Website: macys
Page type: cross-sells
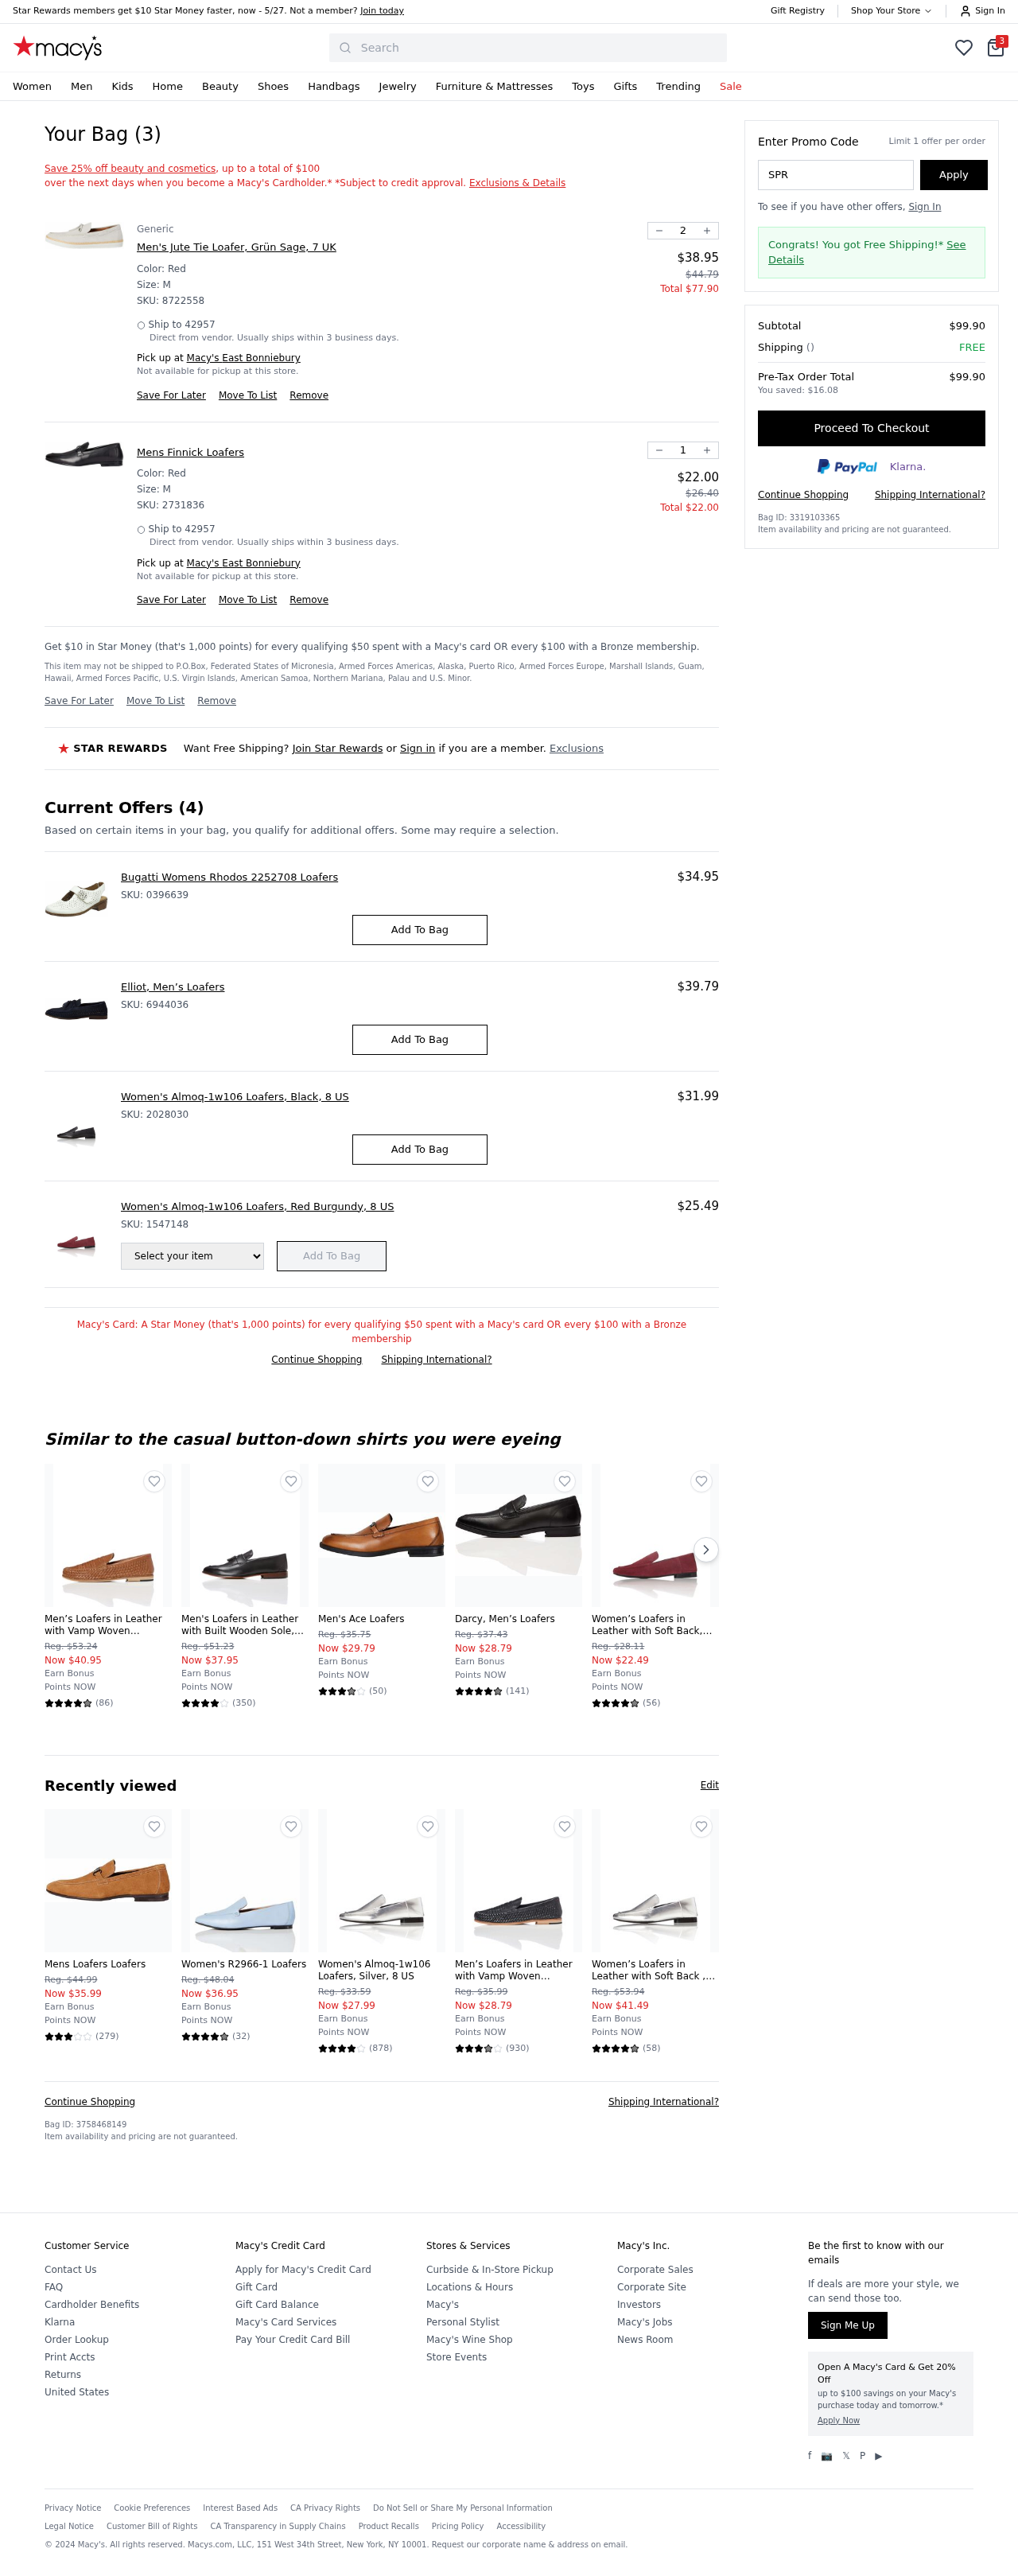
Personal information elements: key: PII_CITY
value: East Bonniebury
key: PII_POSTCODE
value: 42957
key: PII_PROMO_CODE
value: SPRING73
Product elements: key: PRODUCT10_NAME
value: Mens Loafers Loafers
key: PRODUCT10_NUM_RATINGS
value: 279
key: PRODUCT10_PRICE
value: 35.99
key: PRODUCT10_RATING
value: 3.2
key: PRODUCT11_NAME
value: Women's R2966-1 Loafers
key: PRODUCT11_NUM_RATINGS
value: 32
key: PRODUCT11_PRICE
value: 36.95
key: PRODUCT11_RATING
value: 4.8
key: PRODUCT12_NAME
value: Women's Almoq-1w106 Loafers, Silver, 8 US
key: PRODUCT12_NUM_RATINGS
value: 878
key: PRODUCT12_PRICE
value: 27.99
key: PRODUCT12_RATING
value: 4.3
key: PRODUCT13_NAME
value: Men’s Loafers in Leather with Vamp Woven Embellishment, Black (Black), 10.5 UK
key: PRODUCT13_NUM_RATINGS
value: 930
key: PRODUCT13_PRICE
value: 28.79
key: PRODUCT13_RATING
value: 3.9
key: PRODUCT14_NAME
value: Women’s Loafers in Leather with Soft Back , Silver , 7 UK ,ALMOQ-1W1-06
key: PRODUCT14_NUM_RATINGS
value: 58
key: PRODUCT14_PRICE
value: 41.49
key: PRODUCT14_RATING
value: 4.5
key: PRODUCT15_NAME
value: Bugatti Womens Rhodos 2252708 Loafers
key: PRODUCT15_PRICE
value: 34.95
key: PRODUCT16_NAME
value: Women's Almoq-1w106 Loafers, Black, 8 US
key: PRODUCT16_PRICE
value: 31.99
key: PRODUCT1_BRAND
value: Generic
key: PRODUCT1_NAME
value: Men's Jute Tie Loafer, Grün Sage, 7 UK
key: PRODUCT1_PRICE
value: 38.95
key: PRODUCT1_QUANTITY
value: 2
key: PRODUCT2_NAME
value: Mens Finnick Loafers
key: PRODUCT2_PRICE
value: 22
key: PRODUCT2_QUANTITY
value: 1
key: PRODUCT3_NAME
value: Elliot, Men’s Loafers
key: PRODUCT3_PRICE
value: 39.79
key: PRODUCT4_NAME
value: Women's Almoq-1w106 Loafers, Red Burgundy, 8 US
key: PRODUCT4_PRICE
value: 25.49
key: PRODUCT5_NAME
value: Men’s Loafers in Leather with Vamp Woven Embellishment, Brown (Tan), 7 UK
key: PRODUCT5_NUM_RATINGS
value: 86
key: PRODUCT5_PRICE
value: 40.95
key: PRODUCT5_RATING
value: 4.5
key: PRODUCT6_NAME
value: Men's Loafers in Leather with Built Wooden Sole, Black (Black), 10.5 UK
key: PRODUCT6_NUM_RATINGS
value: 350
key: PRODUCT6_PRICE
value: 37.95
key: PRODUCT6_RATING
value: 4.3
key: PRODUCT7_NAME
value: Men's Ace Loafers
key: PRODUCT7_NUM_RATINGS
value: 50
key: PRODUCT7_PRICE
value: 29.79
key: PRODUCT7_RATING
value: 3.6
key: PRODUCT8_NAME
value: Darcy, Men’s Loafers
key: PRODUCT8_NUM_RATINGS
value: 141
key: PRODUCT8_PRICE
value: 28.79
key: PRODUCT8_RATING
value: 4.6
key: PRODUCT9_NAME
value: Women’s Loafers in Leather with Soft Back, Red (Burgundy), 5 UK,ALMOQ-1W1-06
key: PRODUCT9_NUM_RATINGS
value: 56
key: PRODUCT9_PRICE
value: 22.49
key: PRODUCT9_RATING
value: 4.9
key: PRODUCT1_SKU
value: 8722558
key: PRODUCT1_ORIGINAL_PRICE
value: $44.79
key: PRODUCT1_TOTAL
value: $77.90
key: PRODUCT2_SKU
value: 2731836
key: PRODUCT2_ORIGINAL_PRICE
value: $26.40
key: PRODUCT2_TOTAL
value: $22.00
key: PRODUCT15_SKU
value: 0396639
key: PRODUCT3_SKU
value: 6944036
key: PRODUCT16_SKU
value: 2028030
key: PRODUCT4_SKU
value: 1547148
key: PRODUCT5_ORIGINAL_PRICE
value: Reg. $53.24
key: PRODUCT6_ORIGINAL_PRICE
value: Reg. $51.23
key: PRODUCT7_ORIGINAL_PRICE
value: Reg. $35.75
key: PRODUCT8_ORIGINAL_PRICE
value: Reg. $37.43
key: PRODUCT9_ORIGINAL_PRICE
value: Reg. $28.11
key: PRODUCT10_ORIGINAL_PRICE
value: Reg. $44.99
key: PRODUCT11_ORIGINAL_PRICE
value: Reg. $48.04
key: PRODUCT12_ORIGINAL_PRICE
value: Reg. $33.59
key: PRODUCT13_ORIGINAL_PRICE
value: Reg. $35.99
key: PRODUCT14_ORIGINAL_PRICE
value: Reg. $53.94
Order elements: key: ORDER_NUM_ITEMS
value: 3
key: ORDER_SUBTOTAL
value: $99.90
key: ORDER_TOTAL
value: $99.90
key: ORDER_SAVINGS
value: $16.08
Search elements: key: HEADER_SEARCH
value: Search